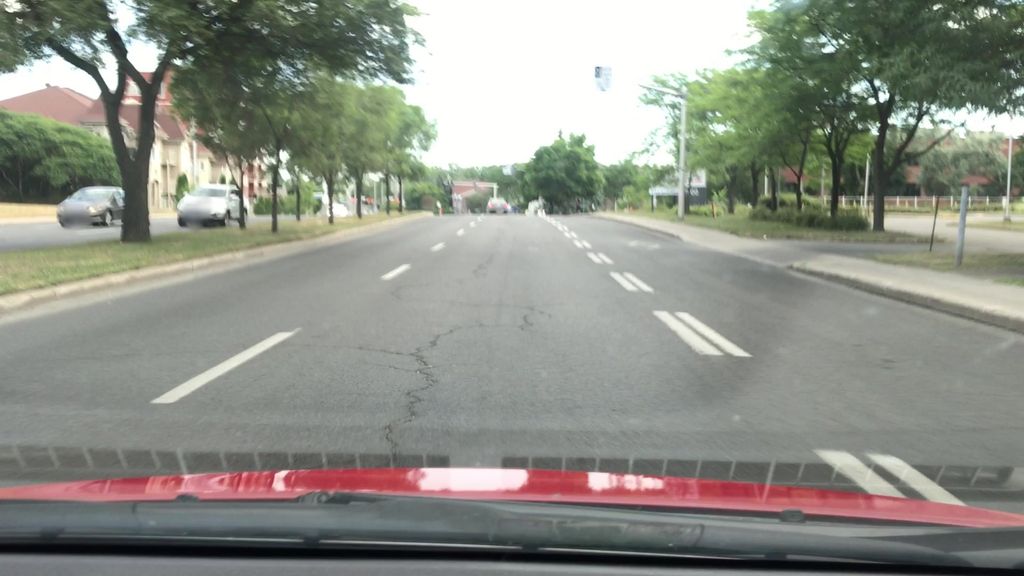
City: montreal